Aerial crown-view tile of a tropical tree (Barro Colorado Island, Panama), acquired 20240716:
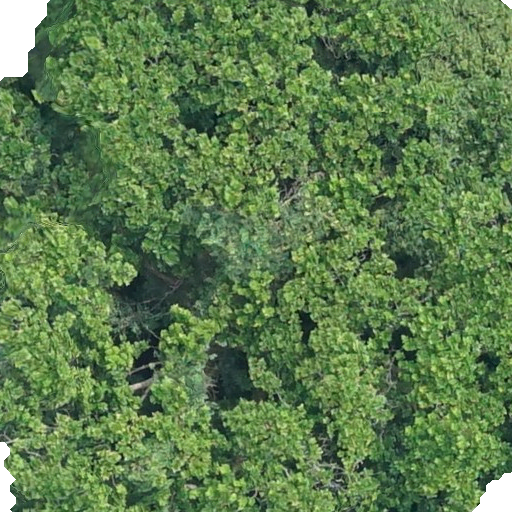
Species: Anacardium excelsum
GBIF accepted scientific name: Anacardium excelsum
Crown area: 558.341 m²